Question: What app is suggested?
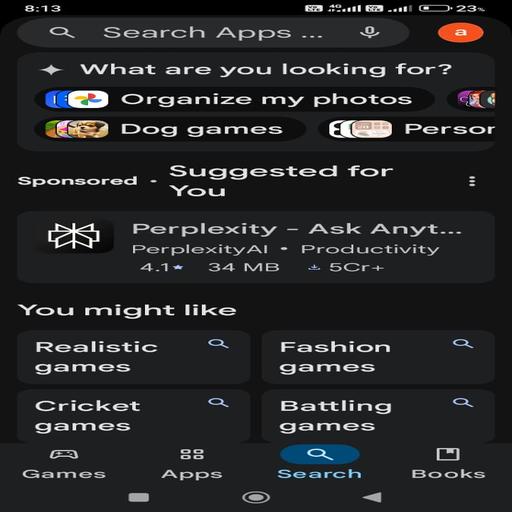
Answer: PerplexityAI app